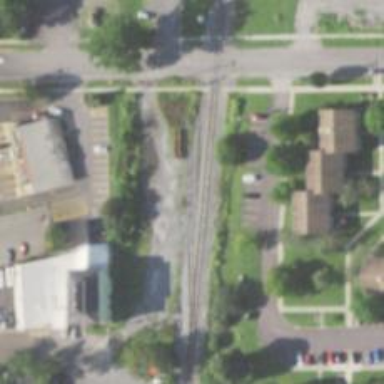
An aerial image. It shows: Railway siding for service.